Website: lowes
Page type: customer-info-address
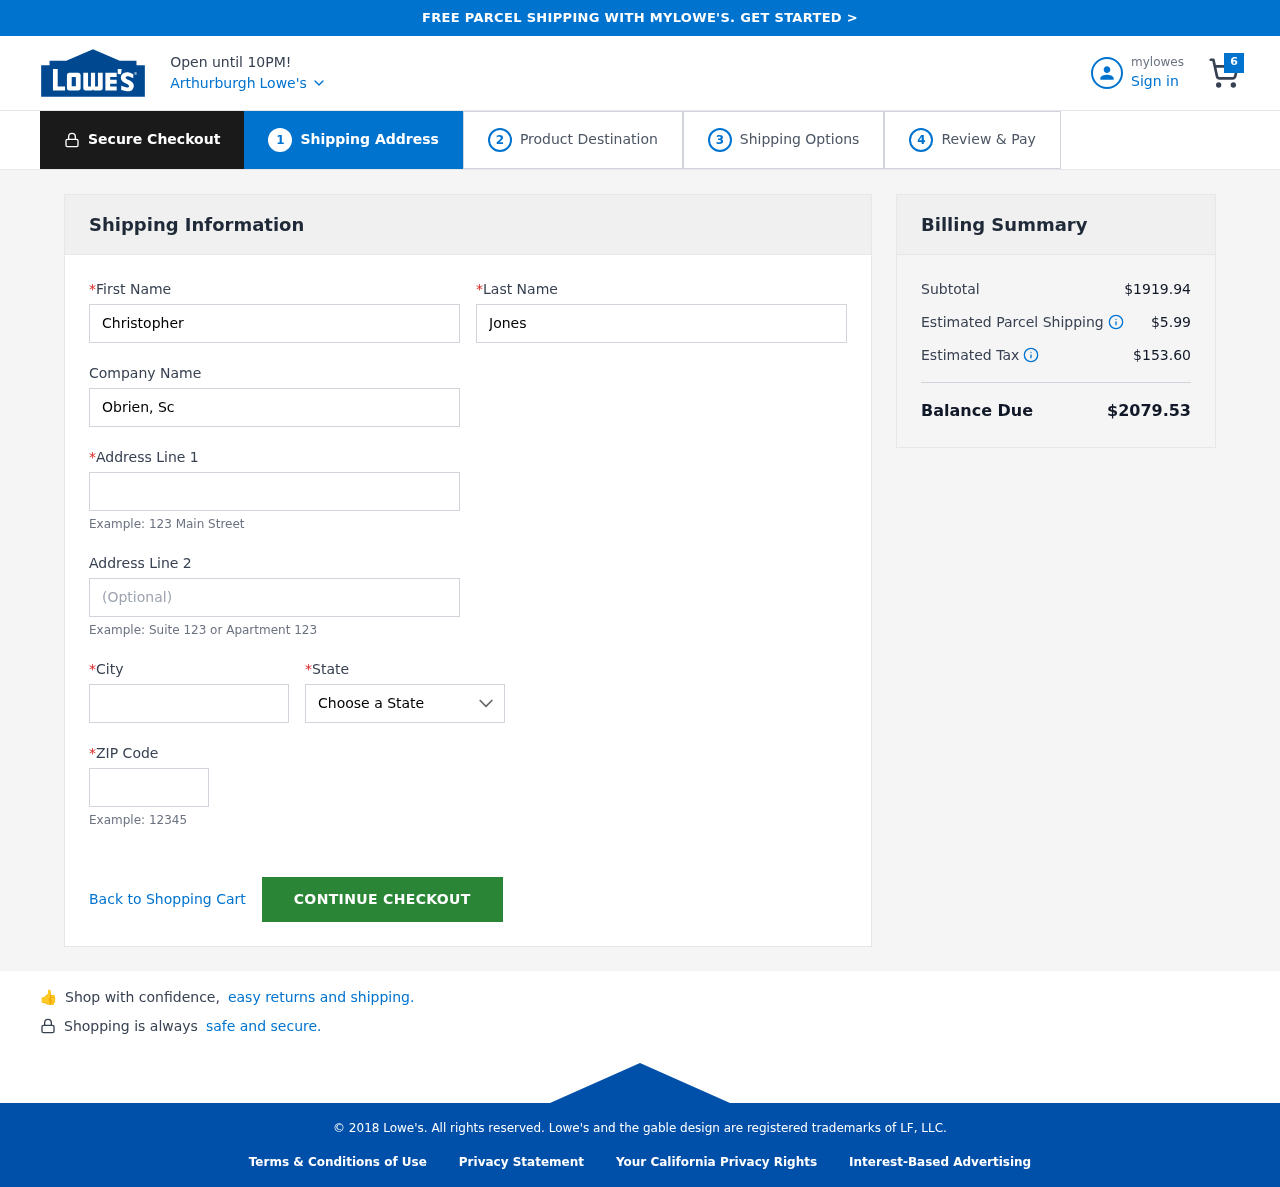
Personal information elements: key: PII_CITY
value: Arthurburgh
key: PII_COMPANY
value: Obrien, Schultz and Mejia
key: PII_FIRSTNAME
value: Christopher
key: PII_LASTNAME
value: Jones
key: PII_POSTCODE
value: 98362
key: PII_STATE
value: Maryland
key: PII_STREET
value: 202 Jeffrey Spur
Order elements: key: ORDER_NUM_ITEMS
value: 6
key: ORDER_SUBTOTAL
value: $1919.94
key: ORDER_SHIPPING_COST
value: $5.99
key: ORDER_TAX
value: $153.60
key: ORDER_TOTAL
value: $2079.53